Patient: sex M, age 57
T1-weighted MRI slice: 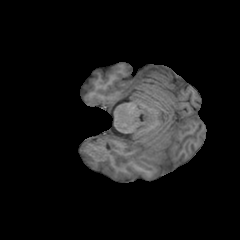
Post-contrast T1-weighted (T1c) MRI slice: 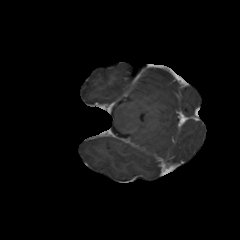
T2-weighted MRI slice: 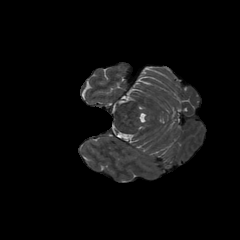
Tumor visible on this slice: no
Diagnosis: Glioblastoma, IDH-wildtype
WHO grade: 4